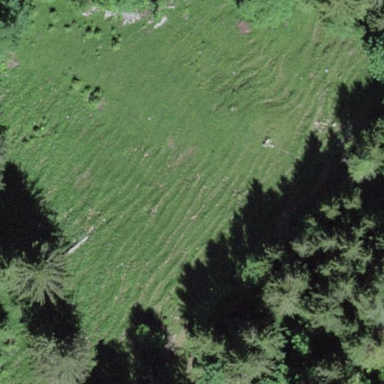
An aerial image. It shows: Beautiful meadow.